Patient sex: M
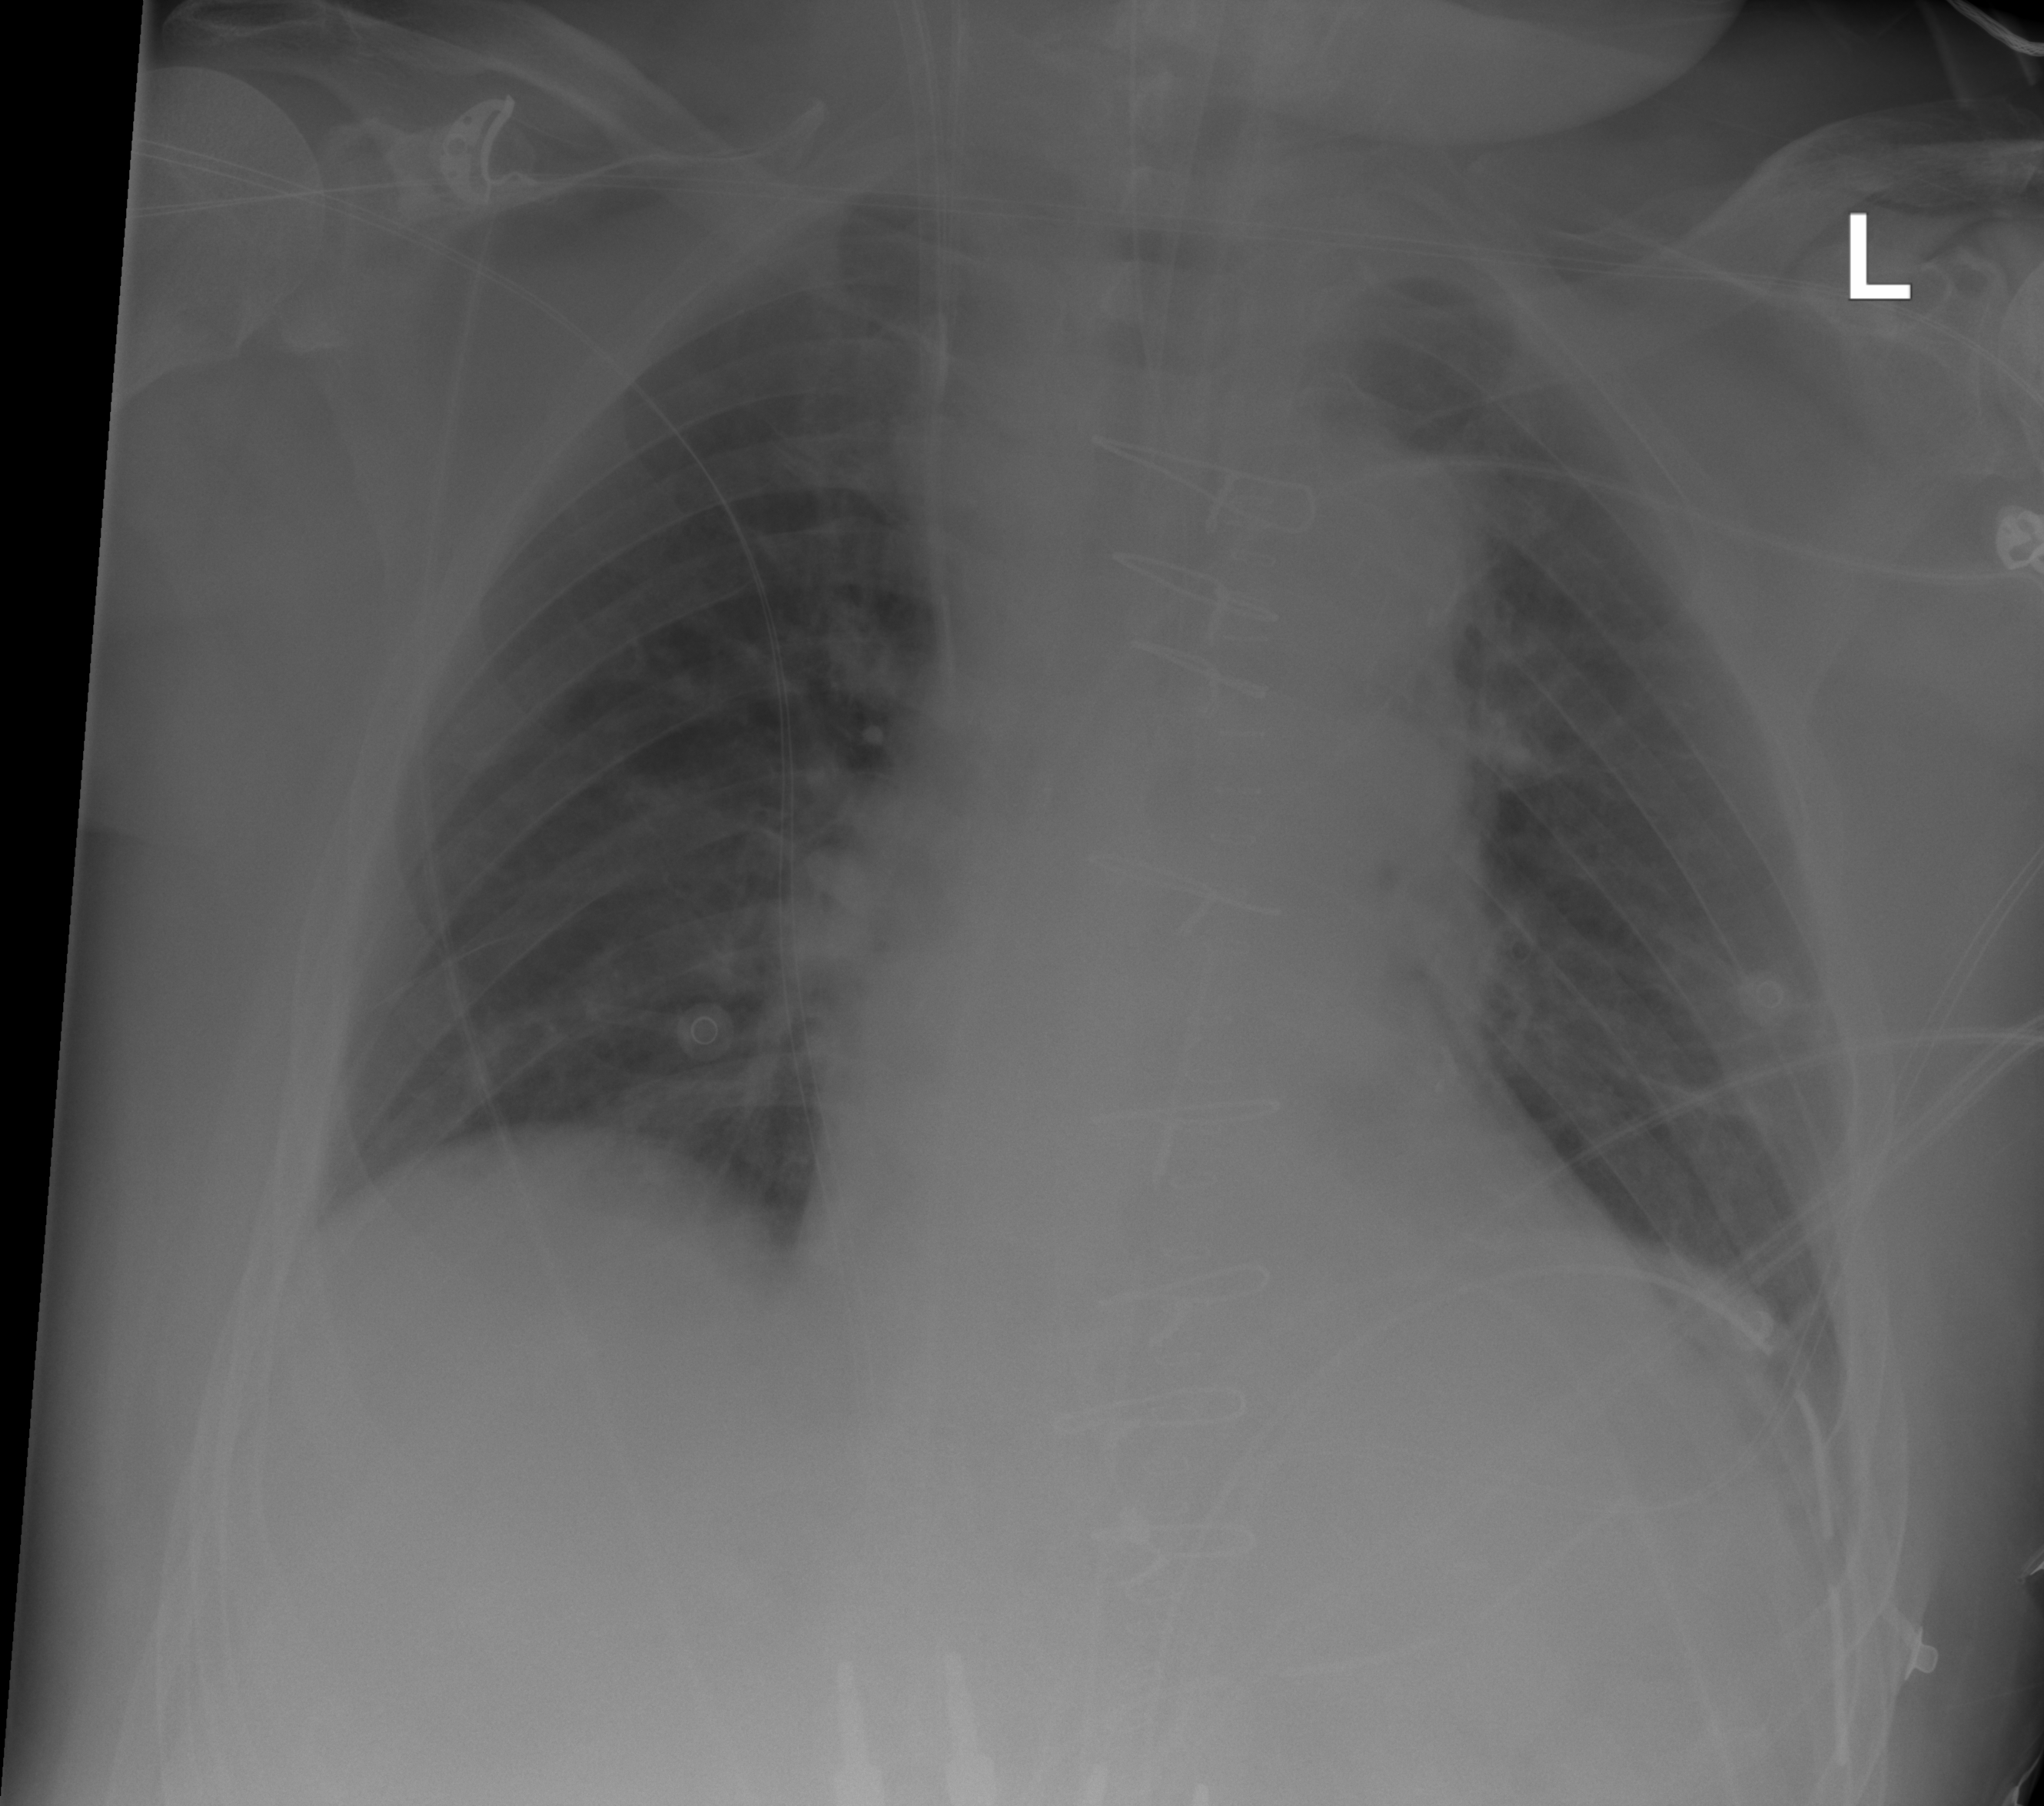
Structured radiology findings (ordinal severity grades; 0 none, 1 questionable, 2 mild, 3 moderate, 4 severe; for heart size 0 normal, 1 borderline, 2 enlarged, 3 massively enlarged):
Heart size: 0
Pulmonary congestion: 2
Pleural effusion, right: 0
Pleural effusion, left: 0
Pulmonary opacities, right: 0
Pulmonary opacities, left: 0
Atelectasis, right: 2
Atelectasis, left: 2